Interaction volume radius: 5 \u00c5
Interaction volume height: 10 \u00c5
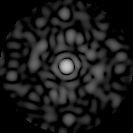
Disorder parameter: 0.8766